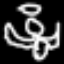
Label: angel